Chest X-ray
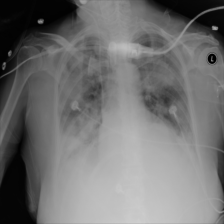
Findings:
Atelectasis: negative
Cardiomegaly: negative
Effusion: positive
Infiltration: negative
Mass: negative
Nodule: negative
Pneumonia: negative
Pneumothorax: negative
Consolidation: negative
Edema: negative
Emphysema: negative
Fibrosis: negative
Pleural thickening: negative
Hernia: negative